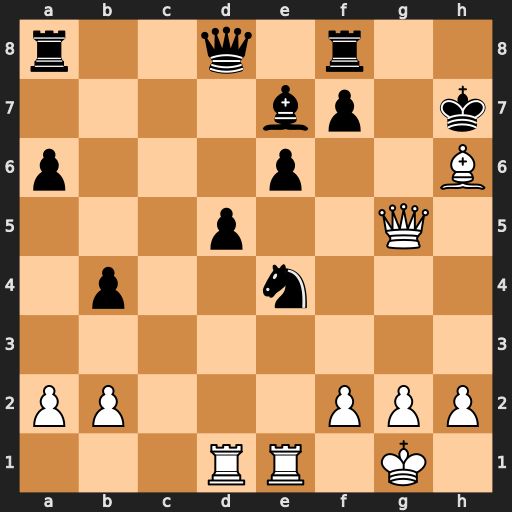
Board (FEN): r2q1r2/4bp1k/p3p2B/3p2Q1/1p2n3/8/PP3PPP/3RR1K1
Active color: w
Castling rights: -
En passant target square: -
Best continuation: Qg7#